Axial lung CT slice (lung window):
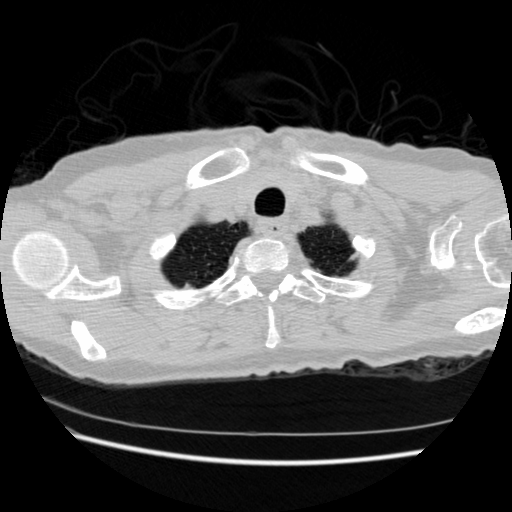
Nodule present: no